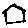
Label: house